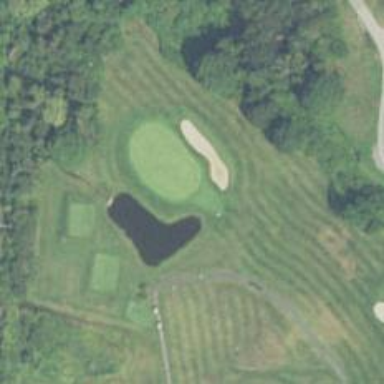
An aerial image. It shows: Golf hole.